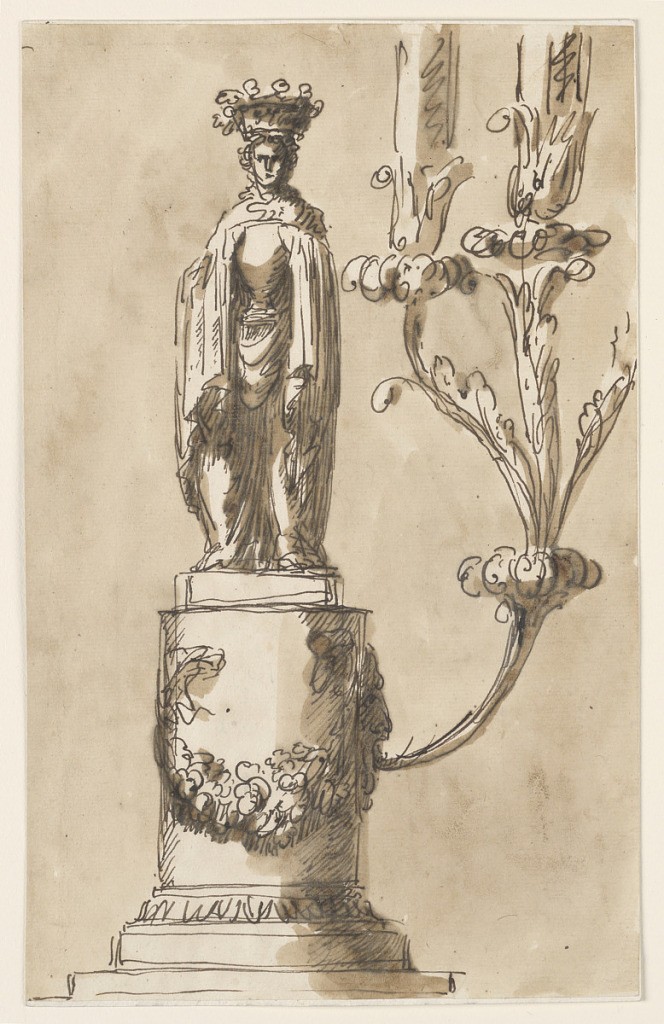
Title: Candlestick
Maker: Giuseppe Barberi, Italian, 1746–1809
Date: ca. 1780
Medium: Pen and brown ink, brush and brown wash on off-white laid paper, lined
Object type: Drawing
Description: The statue of a woman in heavy clothes with a flower basket upon her head stands upon a piece of column which is decorated with festoons. Laterally springs (the left one is not shown) from a mask a scroll with a calyx, from which three branches spring. Only the lowest part of that at right is shown. On top are sockets in the shape of calyxes, with the lower part of candles. Background as 1938-88-2024.